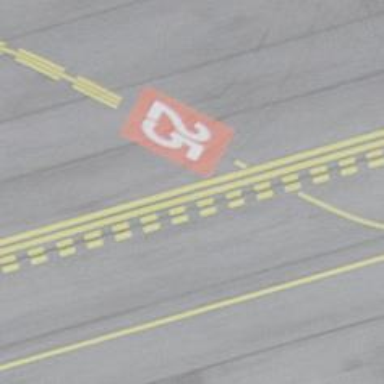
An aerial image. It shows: Runway holding position.